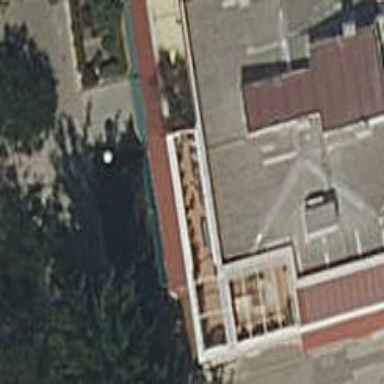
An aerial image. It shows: Kindergarten.